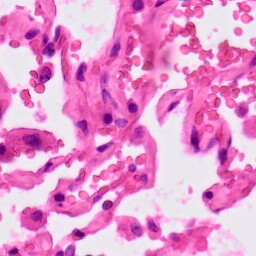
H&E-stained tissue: Lung